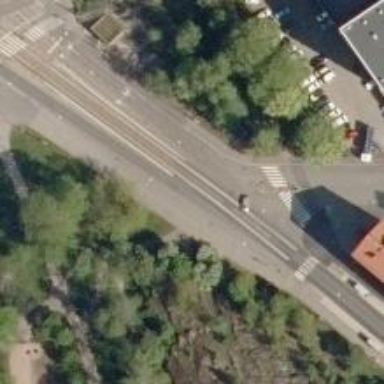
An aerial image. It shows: Tram railway with contact line for electrification. Physical markings segregate the tram track.